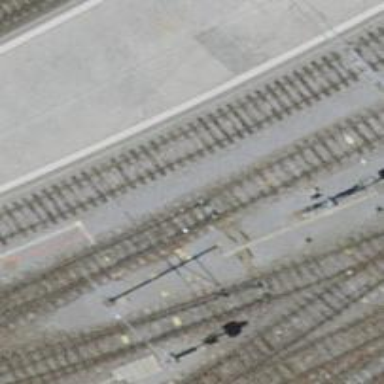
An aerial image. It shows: Railway switch.